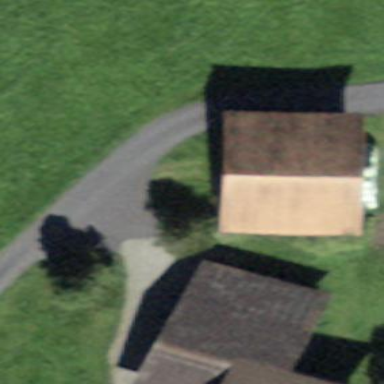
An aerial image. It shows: Rural barn.